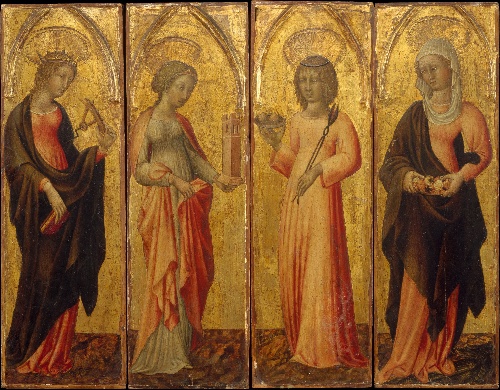
Title: Saints Catherine of Alexandria, Barbara, Agatha, and Margaret
Artist: Giovanni di Paolo (Giovanni di Paolo di Grazia)
Artist bio: Italian, Siena 1398–1482 Siena
Date: ca. 1470
Object type: Painting, pilasters of an altarpiece
Classification: Paintings
Medium: Tempera on wood, gold ground
Dimensions: (a) overall 18 3/4 x 6 in. (47.6 x 15.2 cm), painted surface 18 1/4 x 5 1/2 in. (46.4 x 14 cm); (b) overall 18 3/4 x 6 in. (47.6 x 15.2 cm), painted surface 18 3/8 x 5 5/8 in. (46.7 x 14.3 cm); (c) overall 18 3/4 x 6 in. (47.6 x 15.2 cm), painted surface 18 3/8 x 5 3/8 in. (46.7 x 13.7 cm); (d) overall 18 3/4 x 6 in. (47.6 x 15.2 cm), painted surface 18 1/4 x 5 5/8 in. (46.4 x 14.3 cm)
Department: European Paintings
Credit line: The Friedsam Collection, Bequest of Michael Friedsam, 1931
Accession year: 1932
Repository: Metropolitan Museum of Art, New York, NY
Tags: Saint Catherine|Saints|Saint Barbara